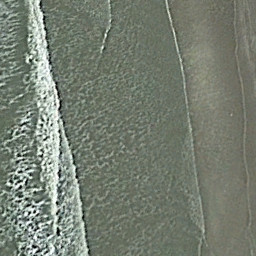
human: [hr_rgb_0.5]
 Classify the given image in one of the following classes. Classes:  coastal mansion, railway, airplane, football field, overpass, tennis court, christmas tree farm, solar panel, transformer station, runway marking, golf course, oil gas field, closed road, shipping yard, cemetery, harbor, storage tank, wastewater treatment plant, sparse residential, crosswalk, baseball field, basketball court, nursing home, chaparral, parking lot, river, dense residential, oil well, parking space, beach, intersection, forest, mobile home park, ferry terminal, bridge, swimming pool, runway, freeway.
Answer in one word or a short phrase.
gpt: beach